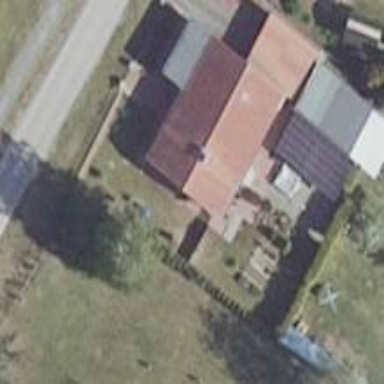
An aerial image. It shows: Simple and straightforward house.